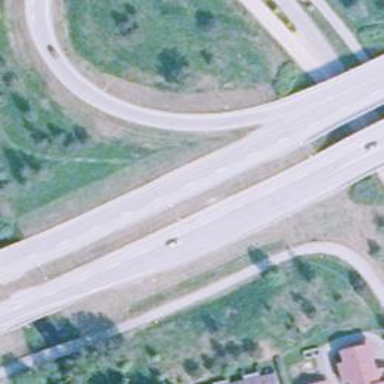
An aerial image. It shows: Motorway junction.